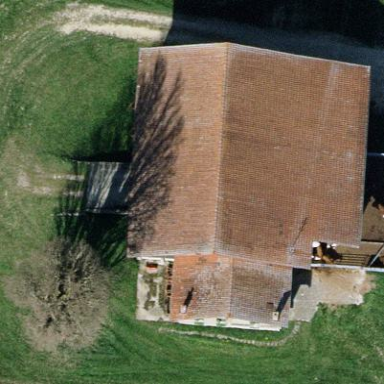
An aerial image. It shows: Farmyard area.